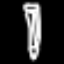
Label: pencil